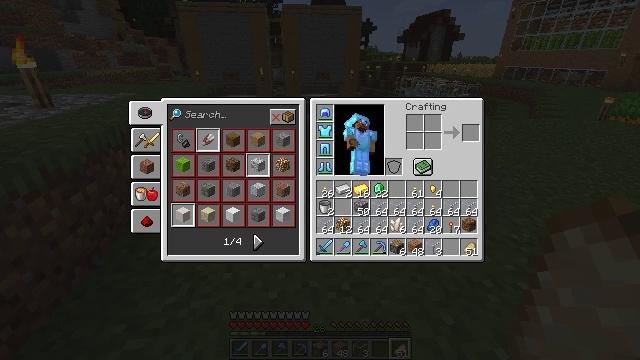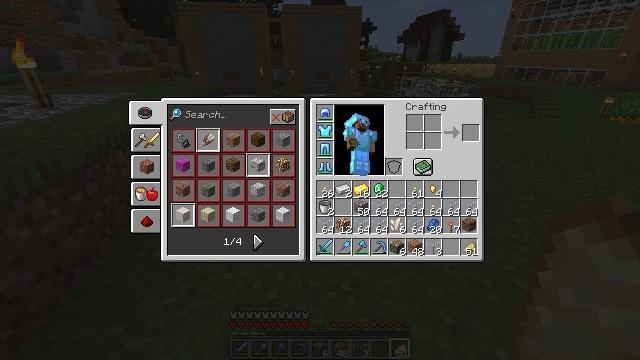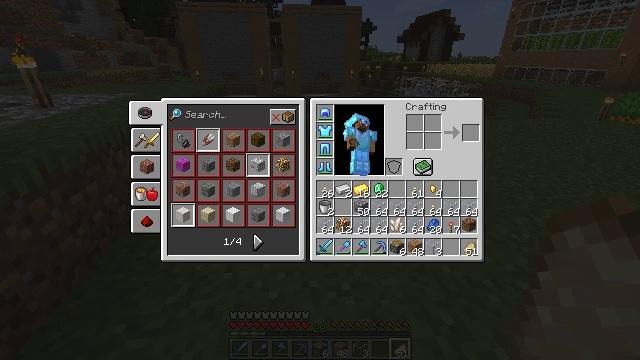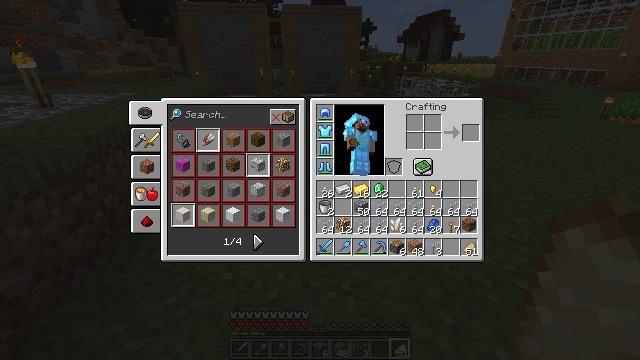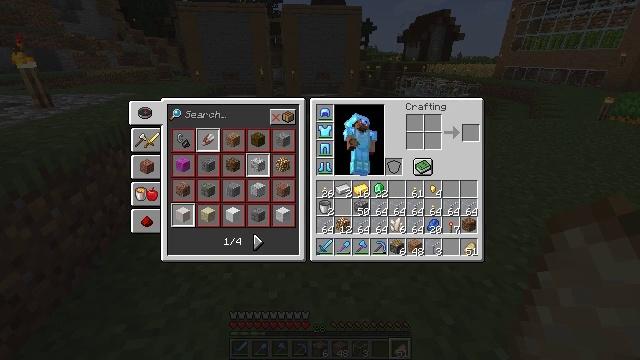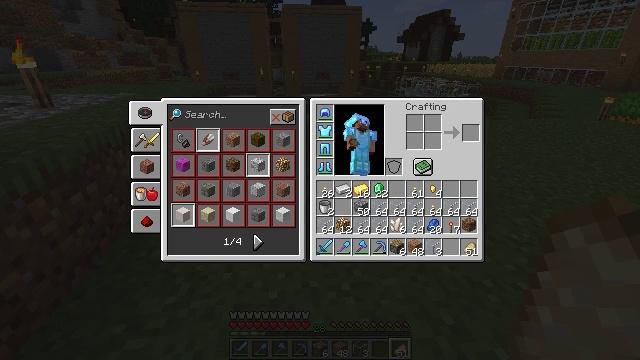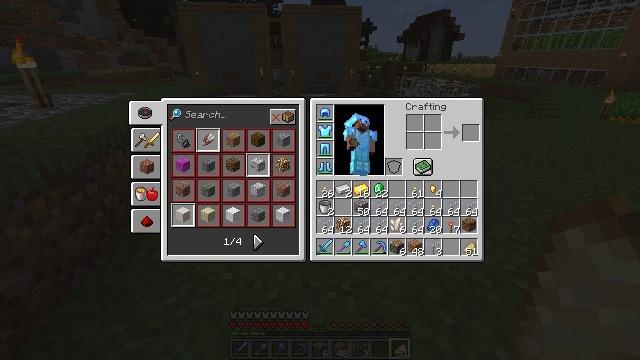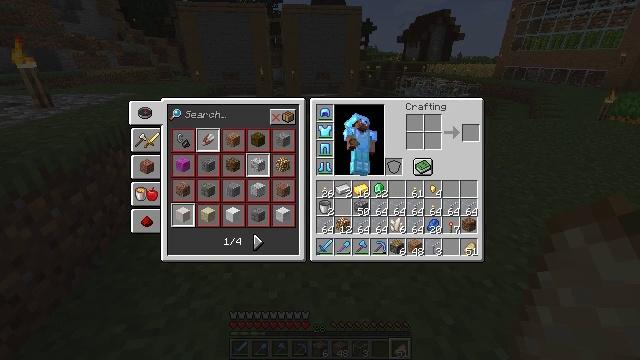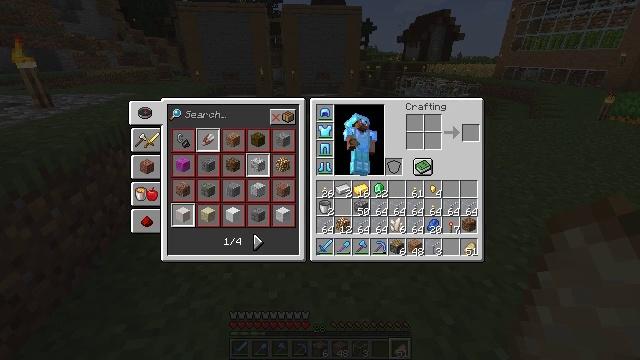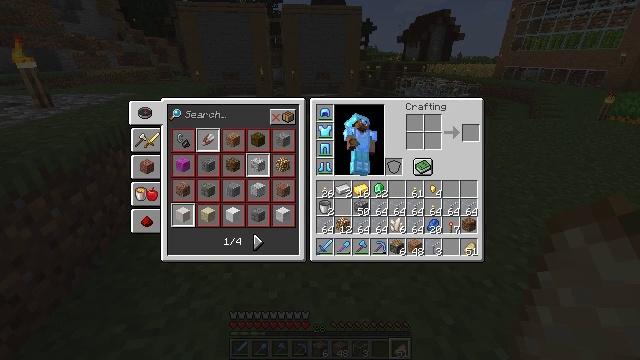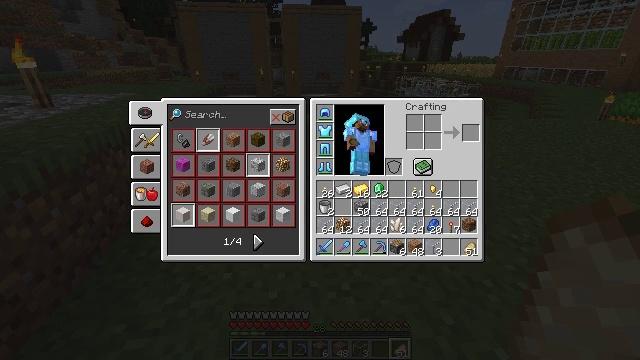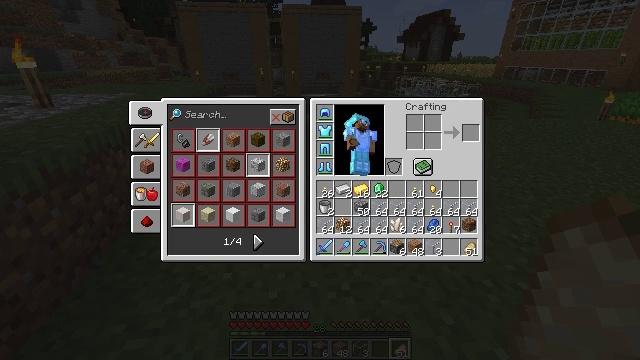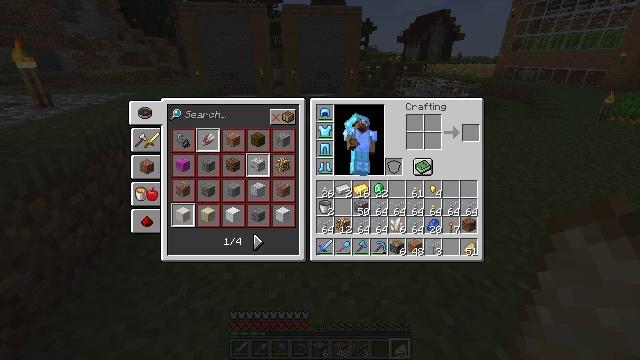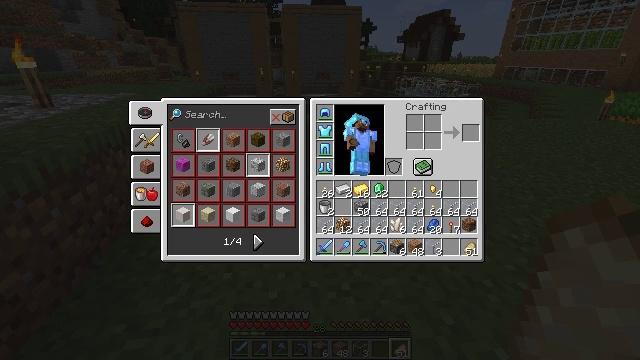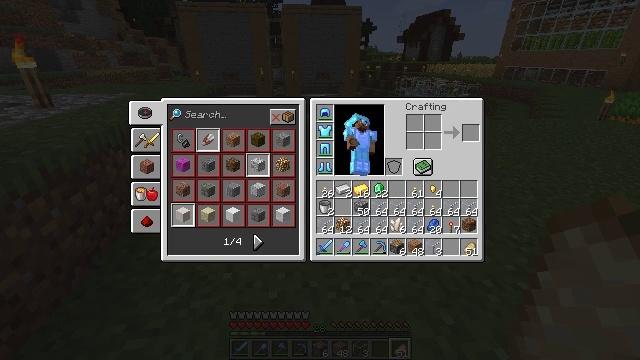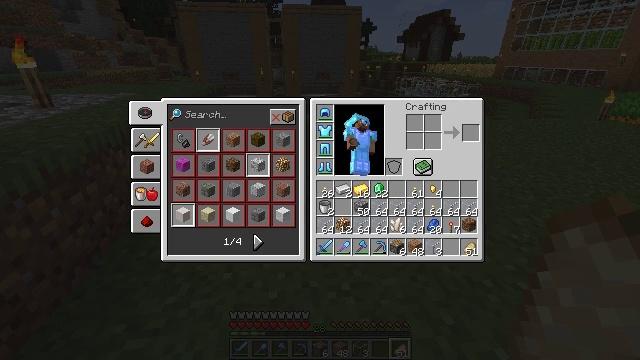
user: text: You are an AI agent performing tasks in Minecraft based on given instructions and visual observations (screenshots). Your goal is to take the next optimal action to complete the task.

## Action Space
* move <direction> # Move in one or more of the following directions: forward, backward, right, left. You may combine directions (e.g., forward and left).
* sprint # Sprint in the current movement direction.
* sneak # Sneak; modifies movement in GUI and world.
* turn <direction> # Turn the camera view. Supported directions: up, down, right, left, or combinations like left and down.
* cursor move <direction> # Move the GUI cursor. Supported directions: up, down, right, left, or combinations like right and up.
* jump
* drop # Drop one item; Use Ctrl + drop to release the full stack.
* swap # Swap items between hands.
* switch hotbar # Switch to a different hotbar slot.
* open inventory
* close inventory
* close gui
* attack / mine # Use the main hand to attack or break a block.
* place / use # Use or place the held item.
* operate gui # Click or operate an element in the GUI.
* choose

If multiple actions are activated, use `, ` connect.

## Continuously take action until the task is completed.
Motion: motion action
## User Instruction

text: Arrange the items to produce redstone in the crafting table.
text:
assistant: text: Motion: no_op
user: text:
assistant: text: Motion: no_op
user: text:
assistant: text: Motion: no_op
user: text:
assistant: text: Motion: no_op
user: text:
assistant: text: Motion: no_op
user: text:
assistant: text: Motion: no_op
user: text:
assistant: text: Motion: no_op
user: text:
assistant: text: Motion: no_op
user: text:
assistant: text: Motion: no_op
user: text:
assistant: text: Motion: no_op
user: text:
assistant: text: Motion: no_op
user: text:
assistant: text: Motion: no_op
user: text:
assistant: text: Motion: no_op
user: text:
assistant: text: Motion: no_op
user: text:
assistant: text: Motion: no_op
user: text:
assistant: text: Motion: no_op
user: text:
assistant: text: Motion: no_op
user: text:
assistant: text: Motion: no_op
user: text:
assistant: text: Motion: no_op
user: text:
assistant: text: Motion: no_op
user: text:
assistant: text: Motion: no_op
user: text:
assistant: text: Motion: no_op
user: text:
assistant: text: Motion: no_op
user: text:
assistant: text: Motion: no_op
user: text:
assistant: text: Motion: no_op
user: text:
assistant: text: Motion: no_op
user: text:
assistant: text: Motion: no_op
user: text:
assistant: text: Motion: no_op
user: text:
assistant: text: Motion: no_op
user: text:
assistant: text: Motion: no_op